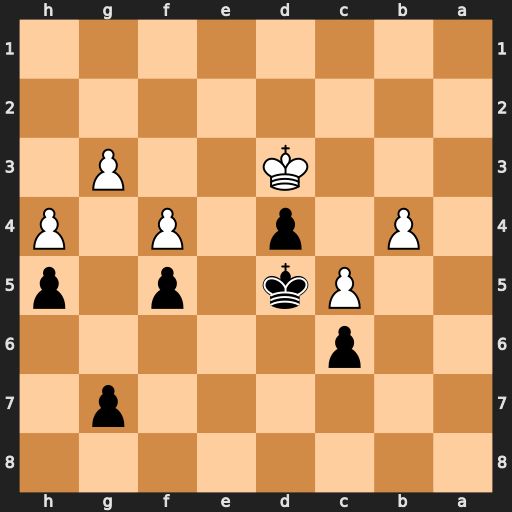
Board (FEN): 8/6p1/2p5/2Pk1p1p/1P1p1P1P/3K2P1/8/8
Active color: b
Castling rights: -
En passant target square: -
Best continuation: g6 b5 cxb5